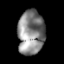
Tissue: lung
Cell type: T cells
Senescence score: 0.2216
Nuclear area (px): 1156
Mean DAPI intensity: 134.903